Field crop: maize
Growth stage: 2
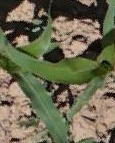
Species: maize